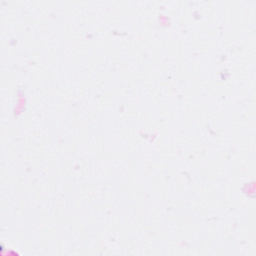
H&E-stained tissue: Breast